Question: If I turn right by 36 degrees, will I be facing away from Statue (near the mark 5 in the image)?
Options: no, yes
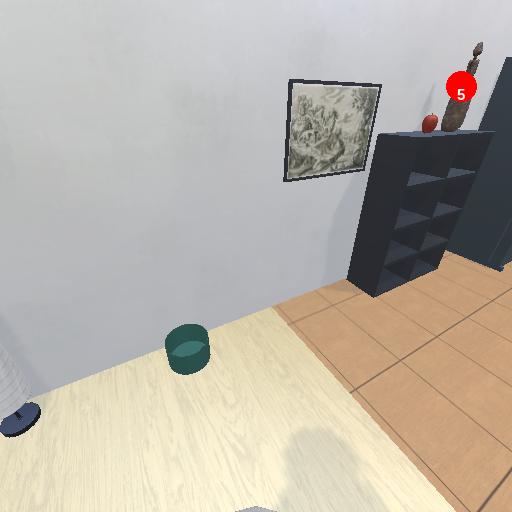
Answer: no